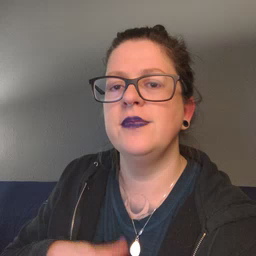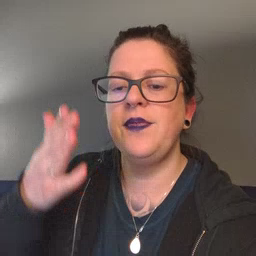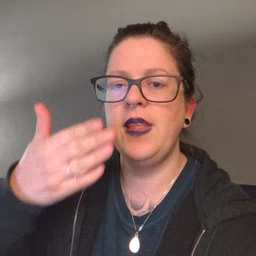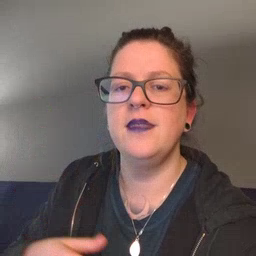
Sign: flag